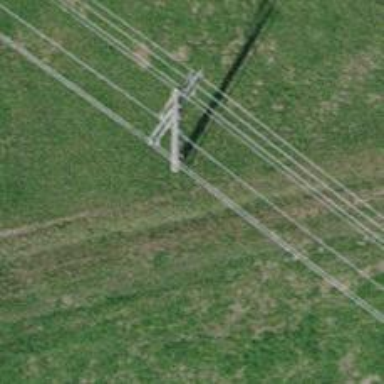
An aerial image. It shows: Concrete power pole.